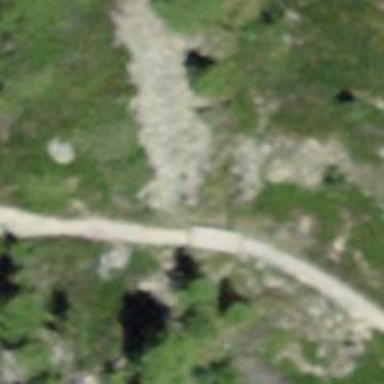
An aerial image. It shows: Path leading to bridge.